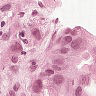
Metastatic tissue present: yes